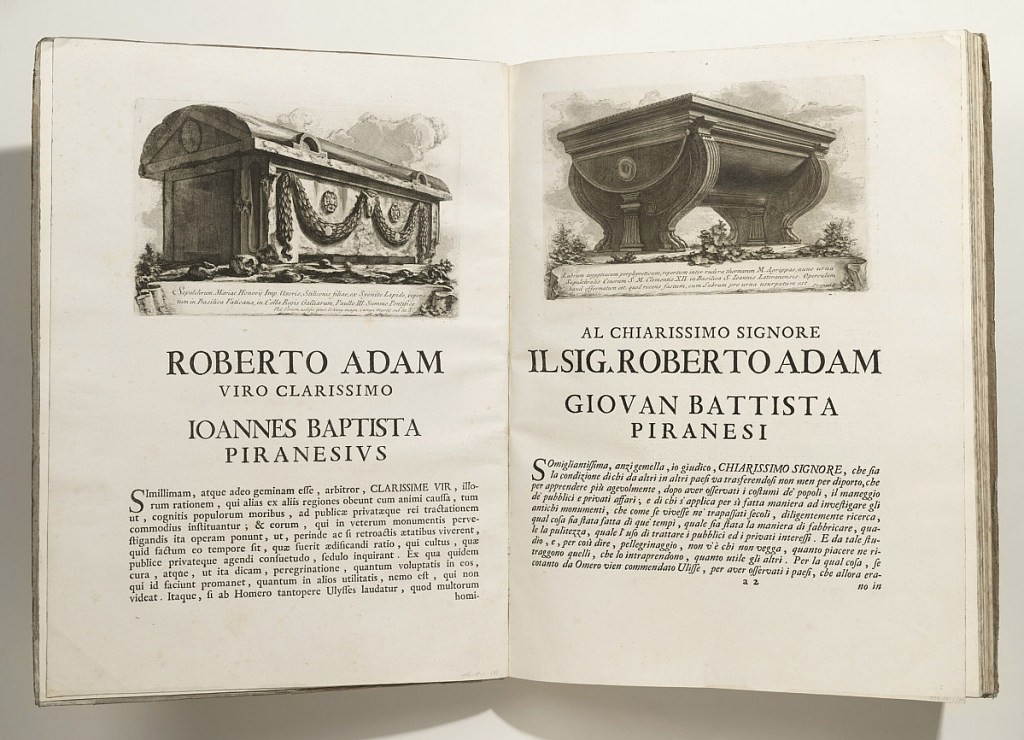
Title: Washbasin, page from Il Campo Marzio dell'Antica Roma
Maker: Giovanni Battista Piranesi, Italian, 1720–1778
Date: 1762
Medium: Etching with engraving on cream paper
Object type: Bound print
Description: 1956-15-1-3: Image shows a large sarcaphagus decorated with hea...;     1956-15-1-4: Washbasin with fluted and curved legs with inscrip...